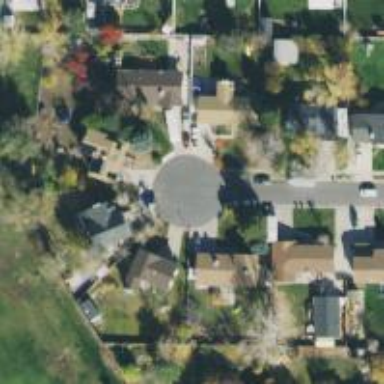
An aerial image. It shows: Residential road.